Question: I just dowloaded the Google IO Source code from here: <URL> in order to understand the great UI of this app.
I also wanted to grab the code of the Twitter LiveFeed, but when compiling freshly downloaded code, I get a crazy UI:

I don't understand what's wrong as I didn't changed one line of the code!
Does this issue happens on other people devices?
Thank a lot.
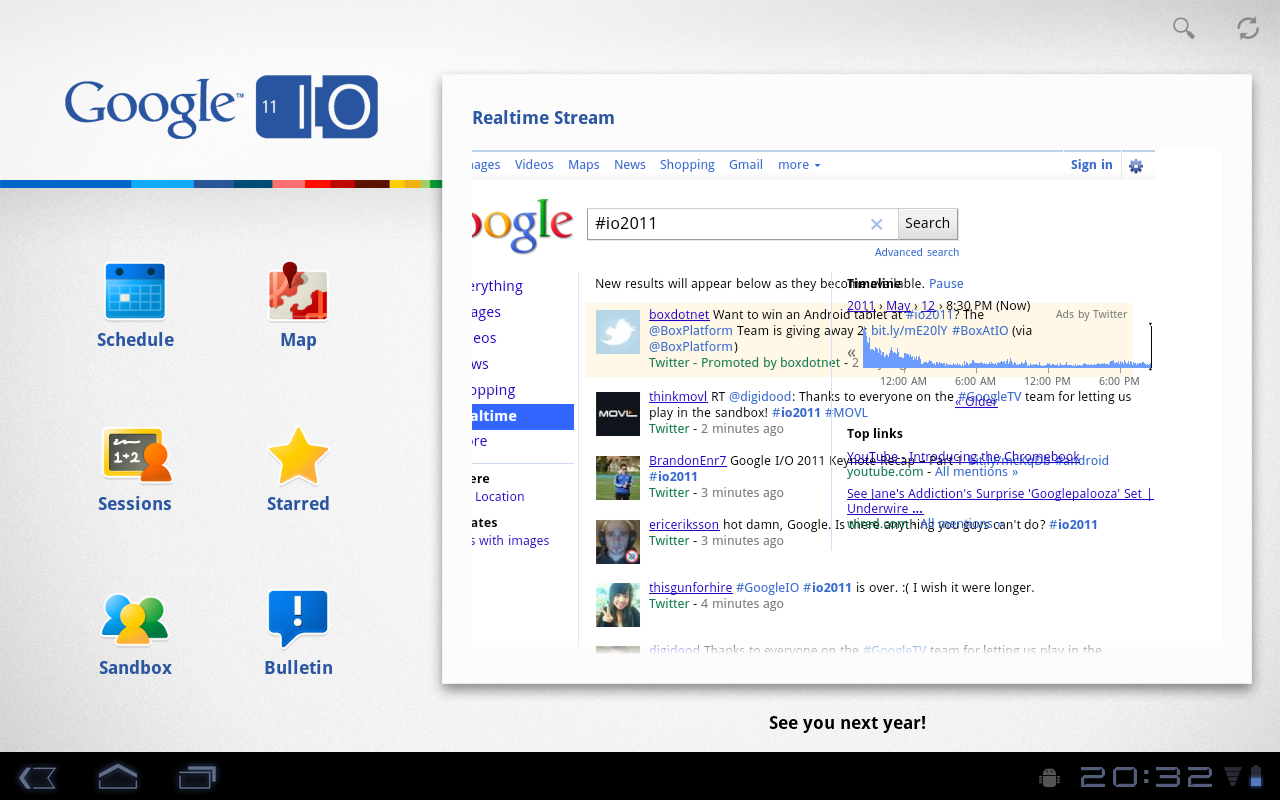
Answer: I answer myself in case other people also searching for the answer:
<URL>
> yes we used some custom Google
Realtime Search tweaks that I
explicitly removed from open source.
So that seem impossible for now... Or we will have to look for other alternatives